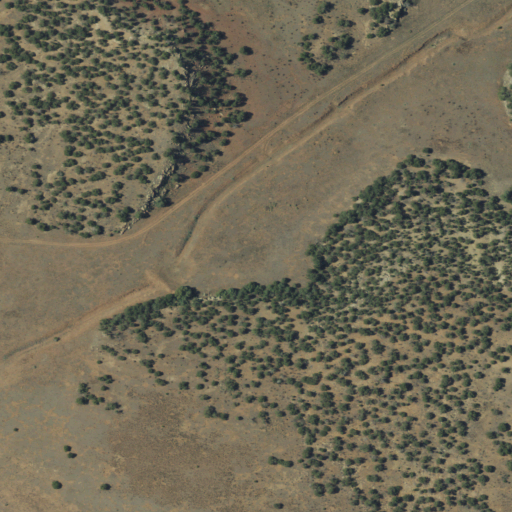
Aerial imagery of valley in New Mexico named Cañon Ancho containing shrub, evergreen forest, and grassland